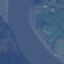
Land use / land cover class: River